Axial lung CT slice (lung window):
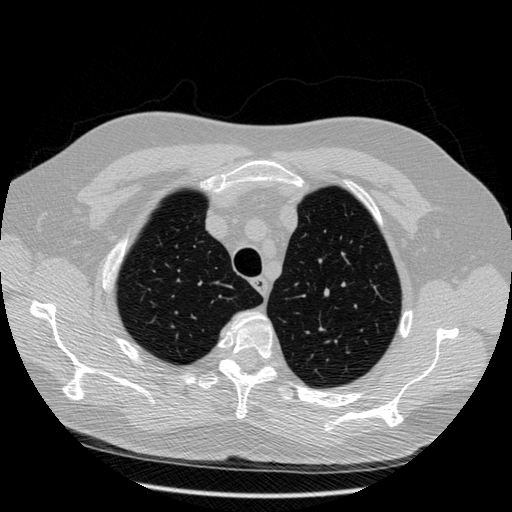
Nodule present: no